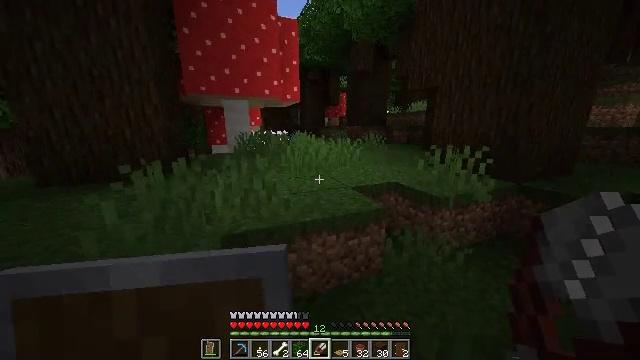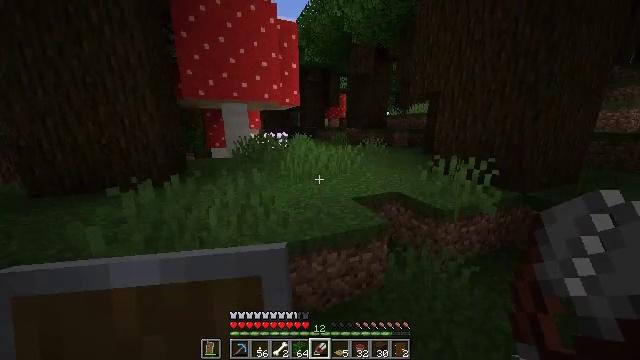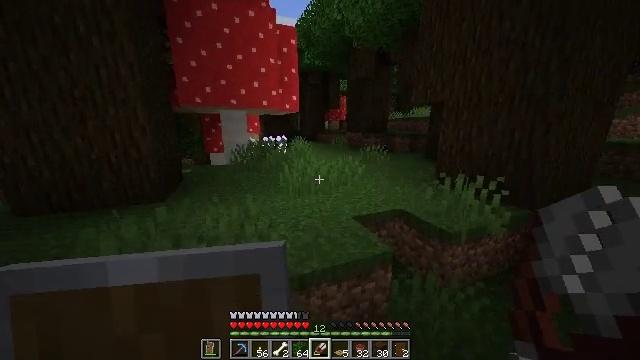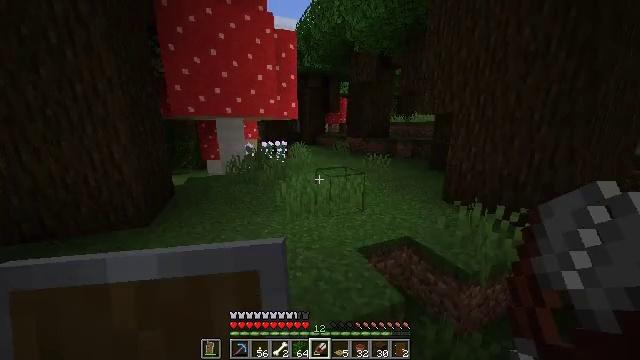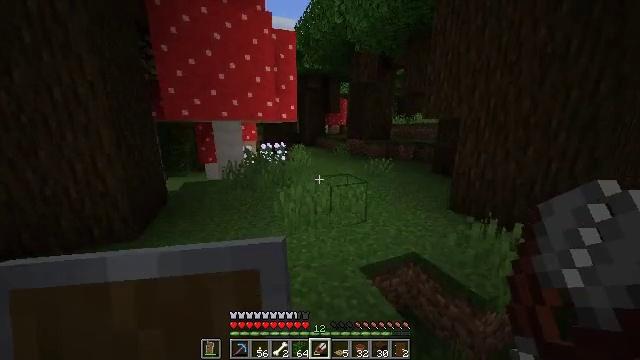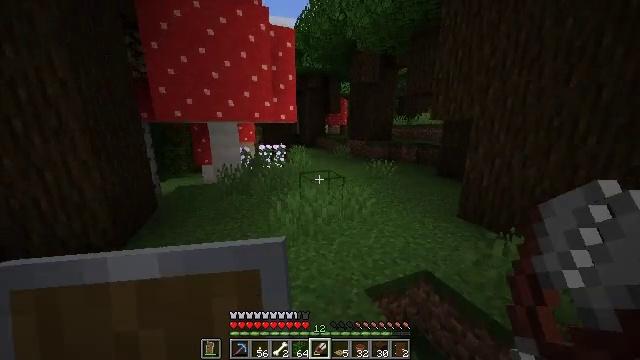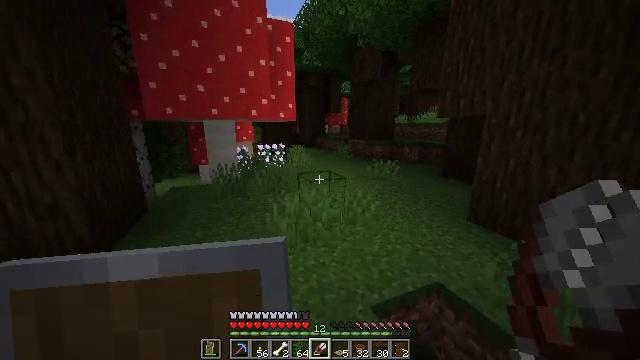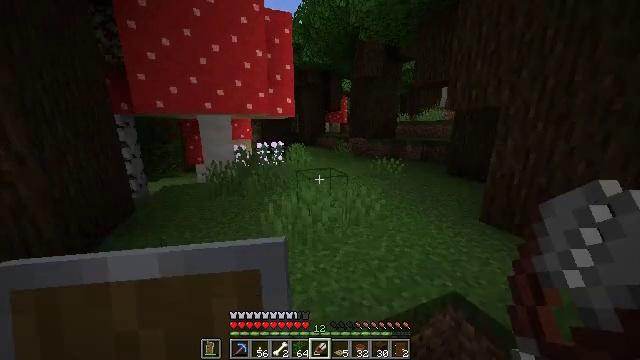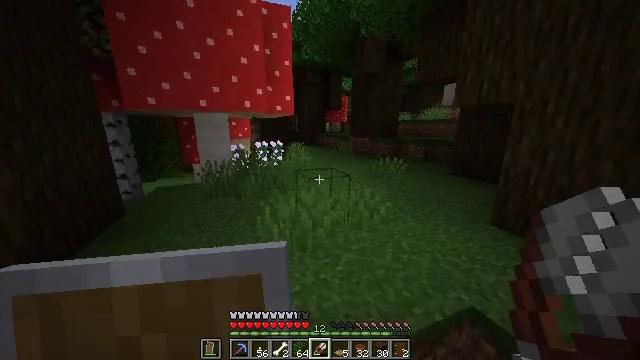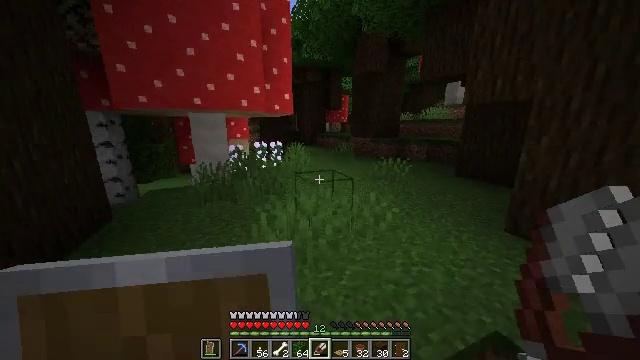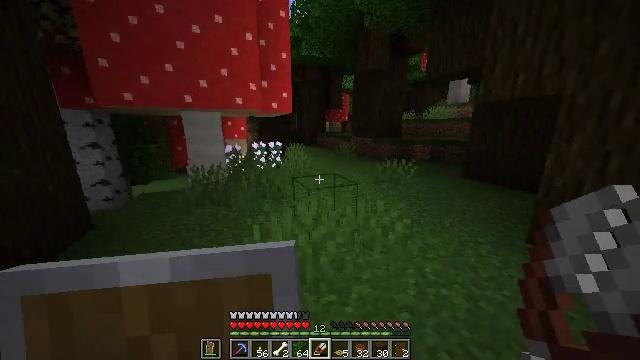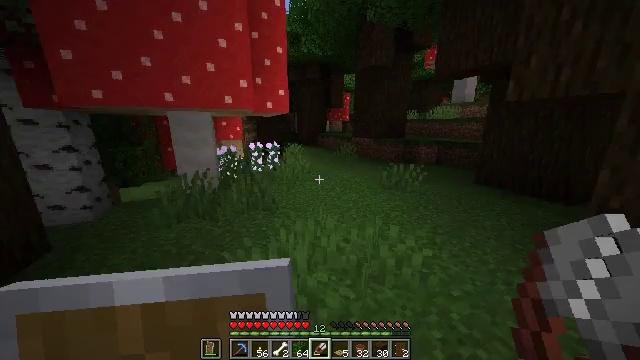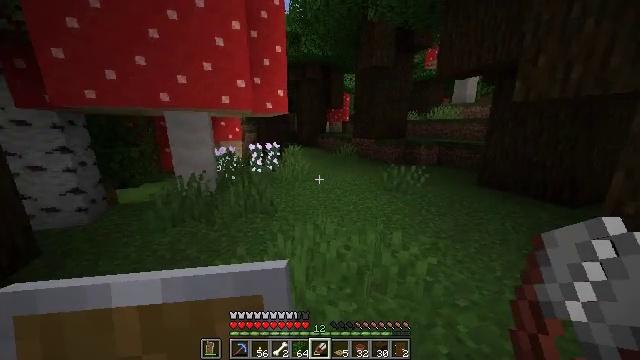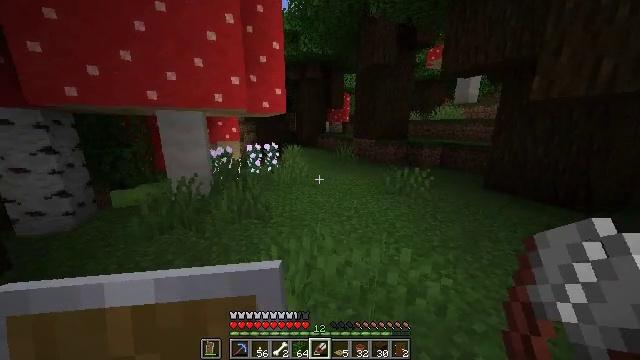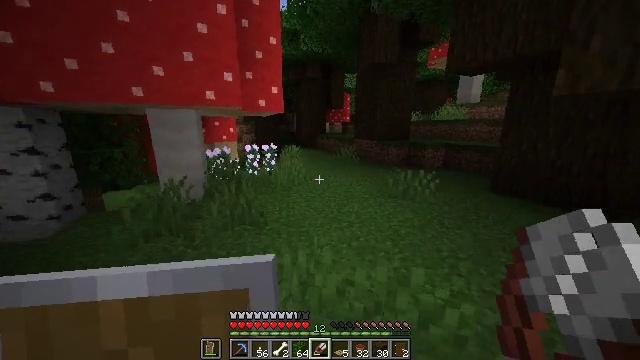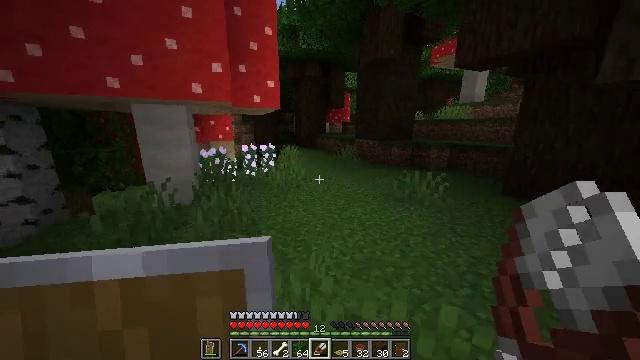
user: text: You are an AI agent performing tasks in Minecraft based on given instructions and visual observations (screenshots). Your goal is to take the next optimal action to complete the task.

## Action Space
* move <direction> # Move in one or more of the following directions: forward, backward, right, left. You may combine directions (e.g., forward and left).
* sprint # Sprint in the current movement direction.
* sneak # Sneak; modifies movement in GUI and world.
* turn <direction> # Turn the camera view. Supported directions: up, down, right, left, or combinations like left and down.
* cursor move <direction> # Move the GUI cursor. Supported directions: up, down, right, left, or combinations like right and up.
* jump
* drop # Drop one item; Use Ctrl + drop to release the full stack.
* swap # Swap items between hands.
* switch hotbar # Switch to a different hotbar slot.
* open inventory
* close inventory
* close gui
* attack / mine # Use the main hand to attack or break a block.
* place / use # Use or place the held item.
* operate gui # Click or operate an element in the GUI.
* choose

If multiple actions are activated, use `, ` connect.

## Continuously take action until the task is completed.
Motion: motion action
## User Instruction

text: Break the peony to collect it.
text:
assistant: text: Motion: move forward, jump
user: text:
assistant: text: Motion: move forward, jump
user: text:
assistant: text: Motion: move forward, jump
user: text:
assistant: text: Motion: move forward, jump
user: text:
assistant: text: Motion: move forward, jump
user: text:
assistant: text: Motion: move forward, jump
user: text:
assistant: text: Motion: move forward
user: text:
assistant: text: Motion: move forward
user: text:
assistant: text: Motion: move forward
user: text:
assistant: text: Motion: move forward
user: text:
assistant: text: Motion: move forward
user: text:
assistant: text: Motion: move forward
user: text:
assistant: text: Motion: move forward
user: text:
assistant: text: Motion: move forward
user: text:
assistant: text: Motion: move forward
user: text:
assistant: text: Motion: move forward
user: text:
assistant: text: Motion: move forward, turn left
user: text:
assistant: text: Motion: move forward, turn left
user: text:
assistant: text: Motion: move forward, turn left and down
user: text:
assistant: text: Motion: move forward, turn left and down
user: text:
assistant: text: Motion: move forward, turn left
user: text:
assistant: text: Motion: move forward, turn left and down
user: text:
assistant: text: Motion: move forward
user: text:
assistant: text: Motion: move forward
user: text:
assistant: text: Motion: move forward
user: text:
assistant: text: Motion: move forward
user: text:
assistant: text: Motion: move forward
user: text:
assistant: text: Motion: move forward, turn left
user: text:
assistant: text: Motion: move forward
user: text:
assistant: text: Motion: move forward, turn left